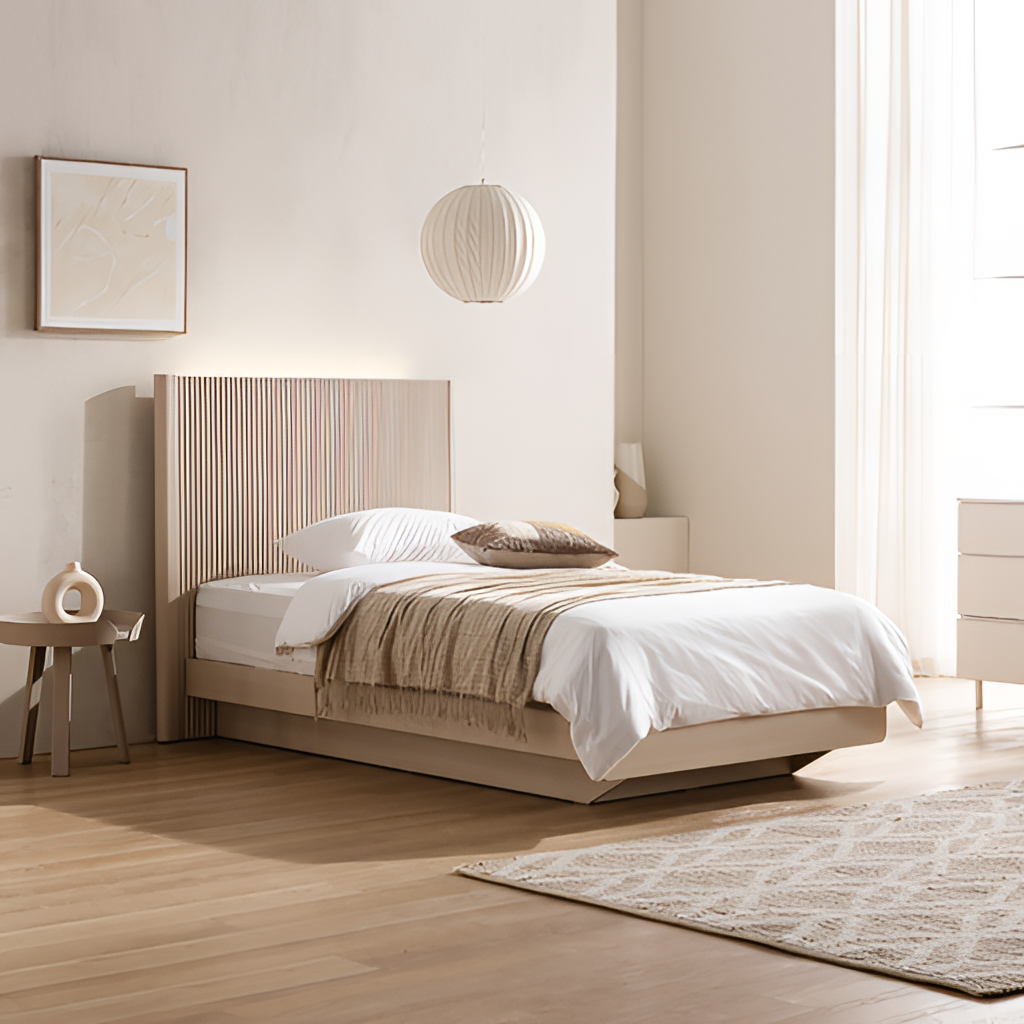
beige wood backlit headboard bed, bedroom, wood flooring, with plank pattern, beige paint wallpaper, with solid pattern, contemporary